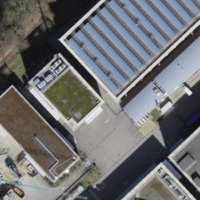
EUNIS habitat code: 54
Species observed at this site:
Orchis mascula